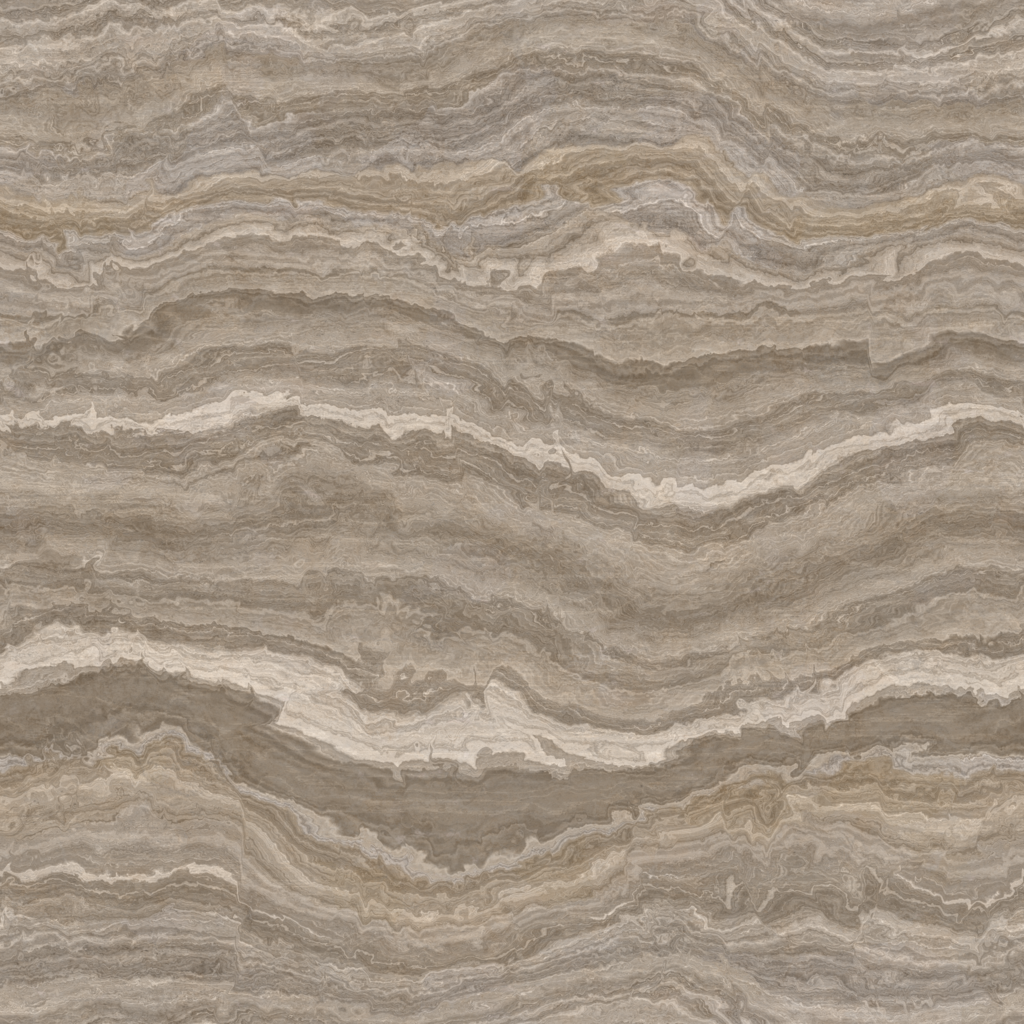
Texture map type: Color